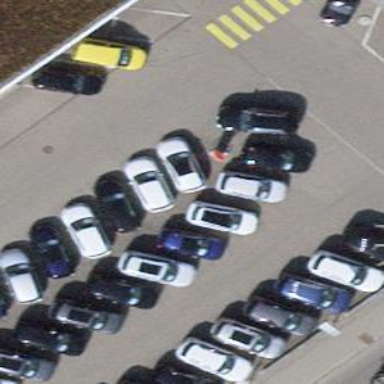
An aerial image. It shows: Charging station.